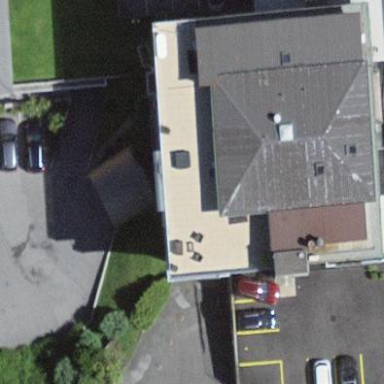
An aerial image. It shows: Retail building.